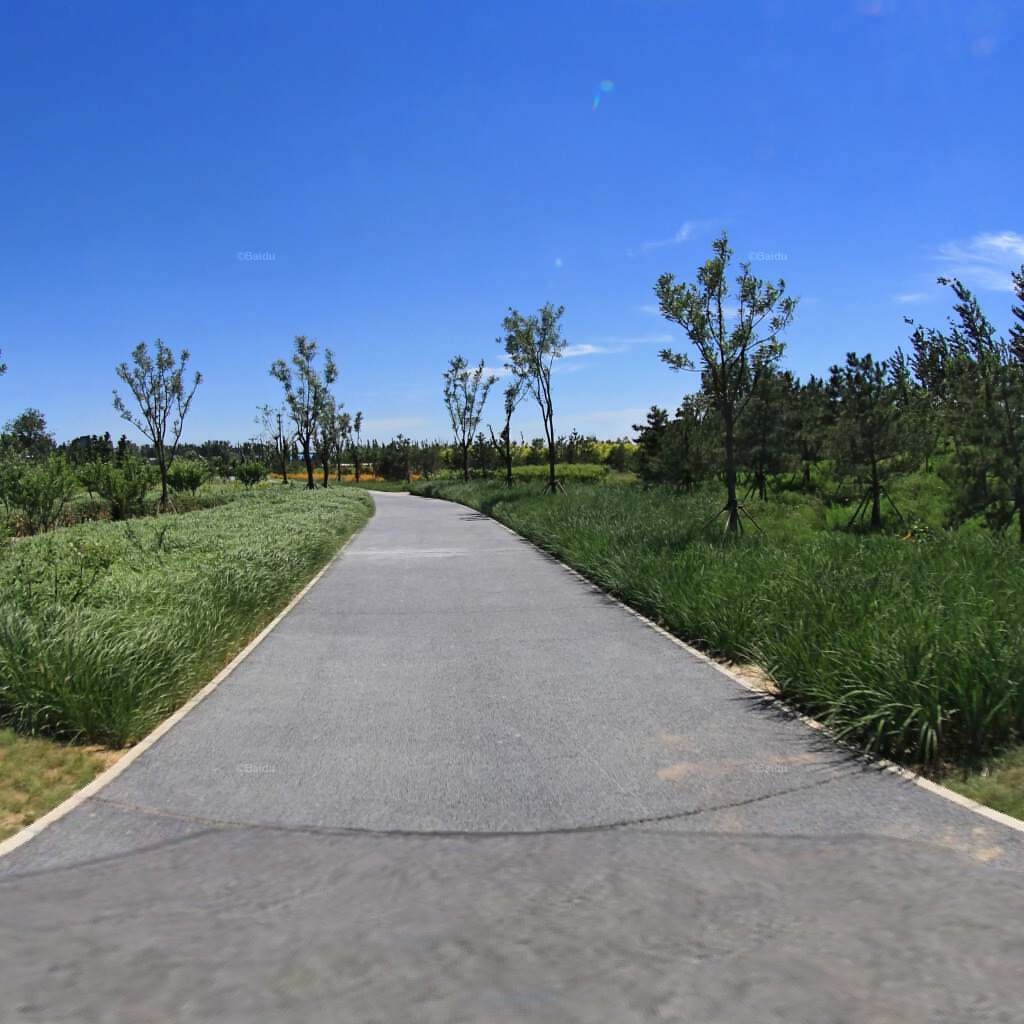
Region: Haidian
Road damage annotations: transverse crack, transverse crack